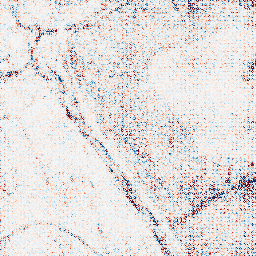
Category: wavelet
Decomposition family: wavelet_biorthogonal
Decomposition parameters: wavelet: bior3.5
level: 1
Upsampling method: regularized
Upsampling parameters: scale: 4
lambda_reg: 0.1
Upsampling scale: 4